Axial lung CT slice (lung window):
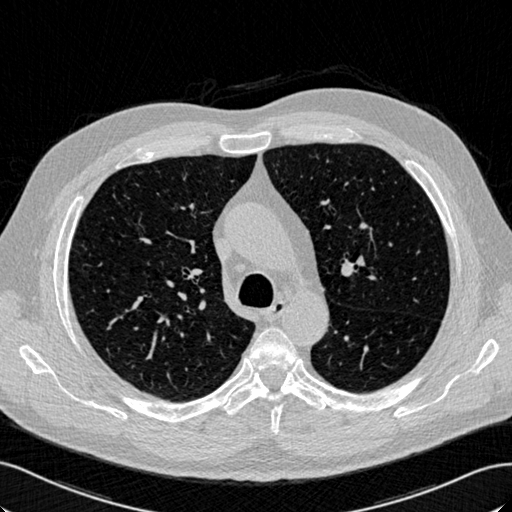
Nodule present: no